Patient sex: F
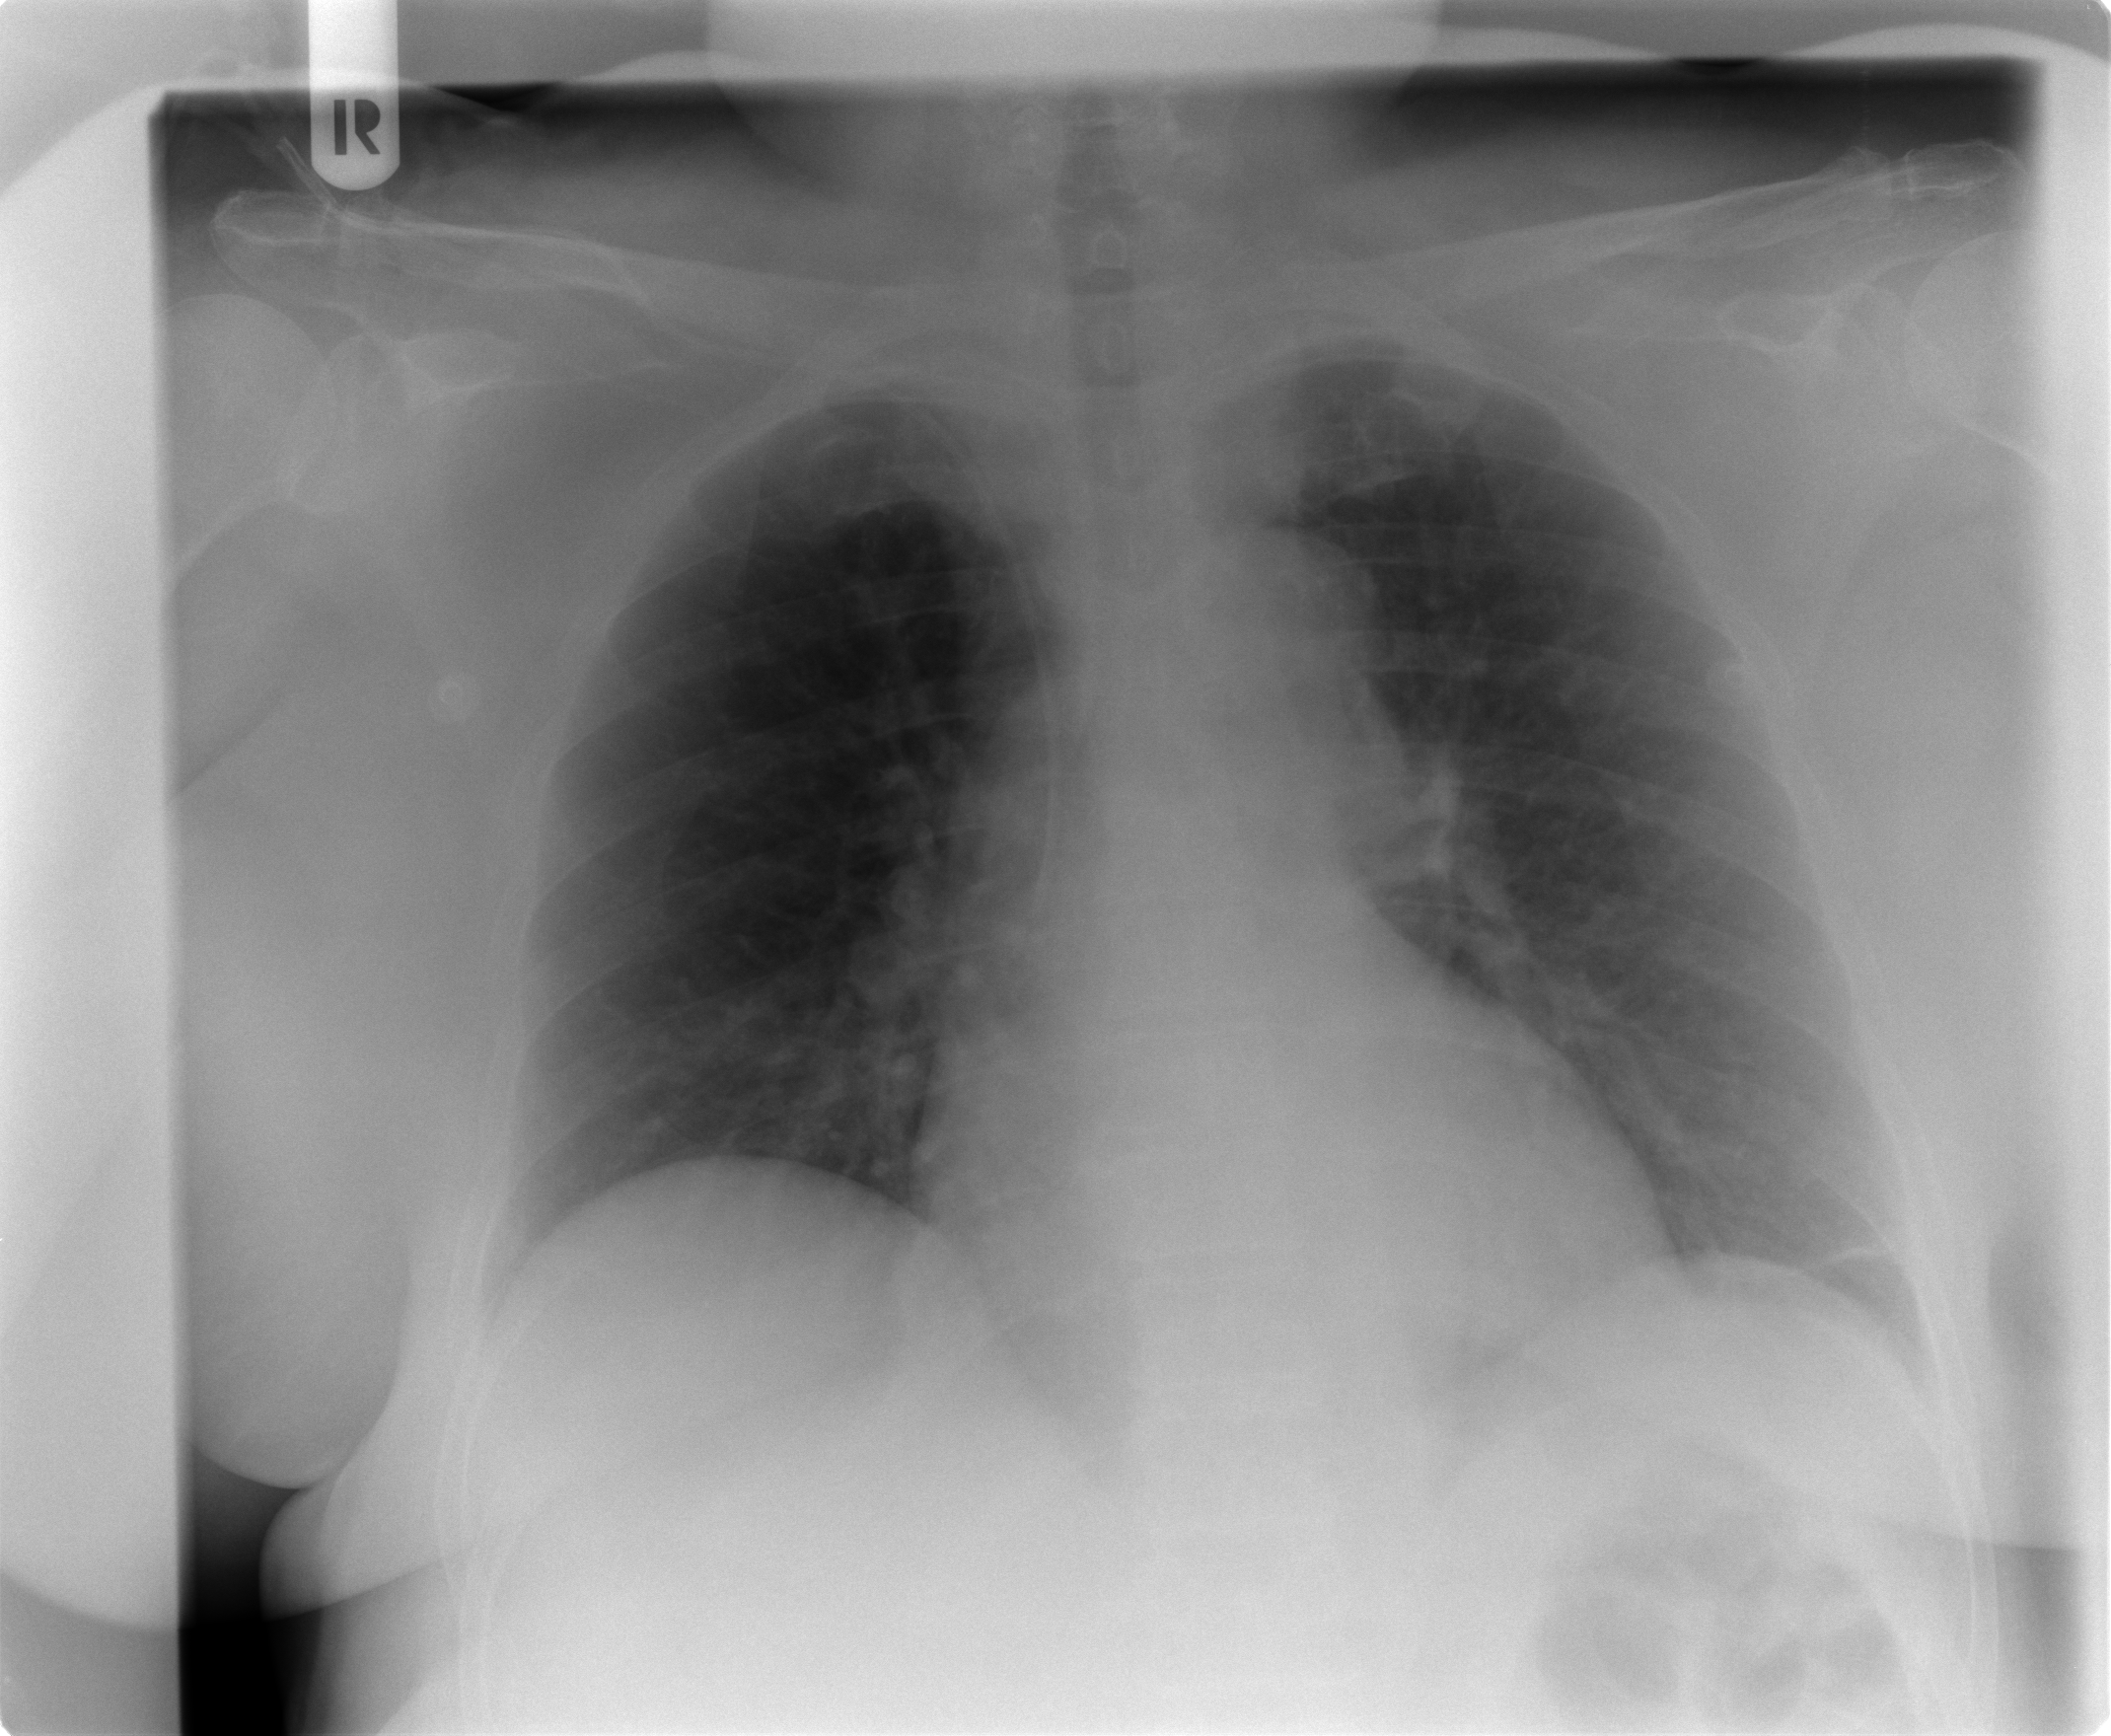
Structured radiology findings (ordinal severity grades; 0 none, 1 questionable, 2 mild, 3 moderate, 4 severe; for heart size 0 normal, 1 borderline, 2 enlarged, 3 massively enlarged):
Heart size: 0
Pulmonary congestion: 0
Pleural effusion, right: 0
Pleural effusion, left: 0
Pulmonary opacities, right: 0
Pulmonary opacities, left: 0
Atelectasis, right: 0
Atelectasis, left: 1